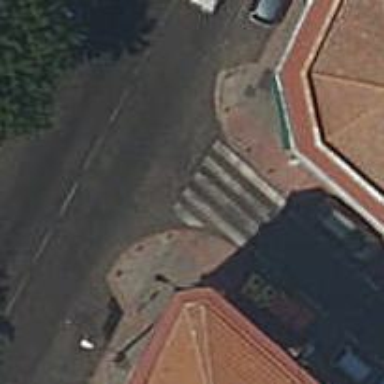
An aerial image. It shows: Marked road crossing.